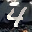
Label: 4